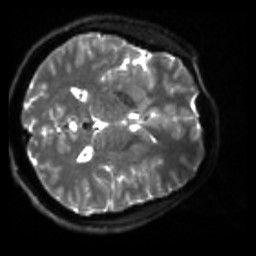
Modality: sbref
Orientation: axial
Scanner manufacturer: siemens
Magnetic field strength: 3 T
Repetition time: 4 s
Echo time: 0.0594 s